Question: What is the color of the ball at (2, 4, 3)? The answer is the name of the color, with the first letter capitalized. You can choose an answer from Red, Green, Orange, Cyan, Purple, Blue and Yellow.
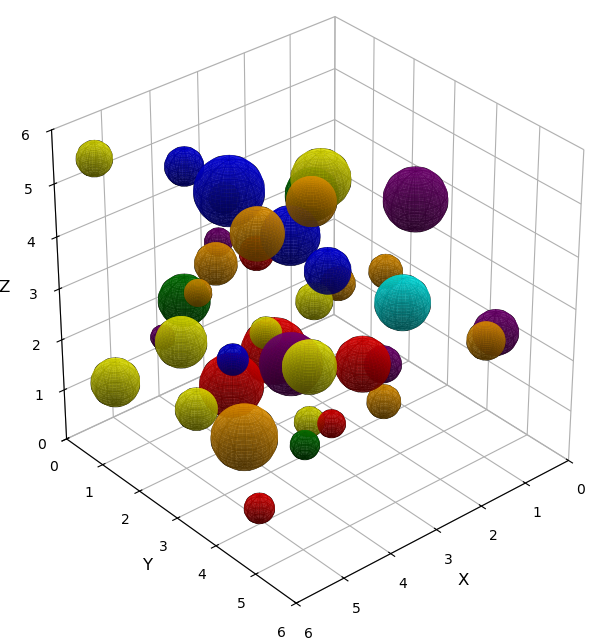
Answer: Cyan